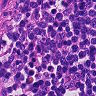
Metastatic tissue present: no